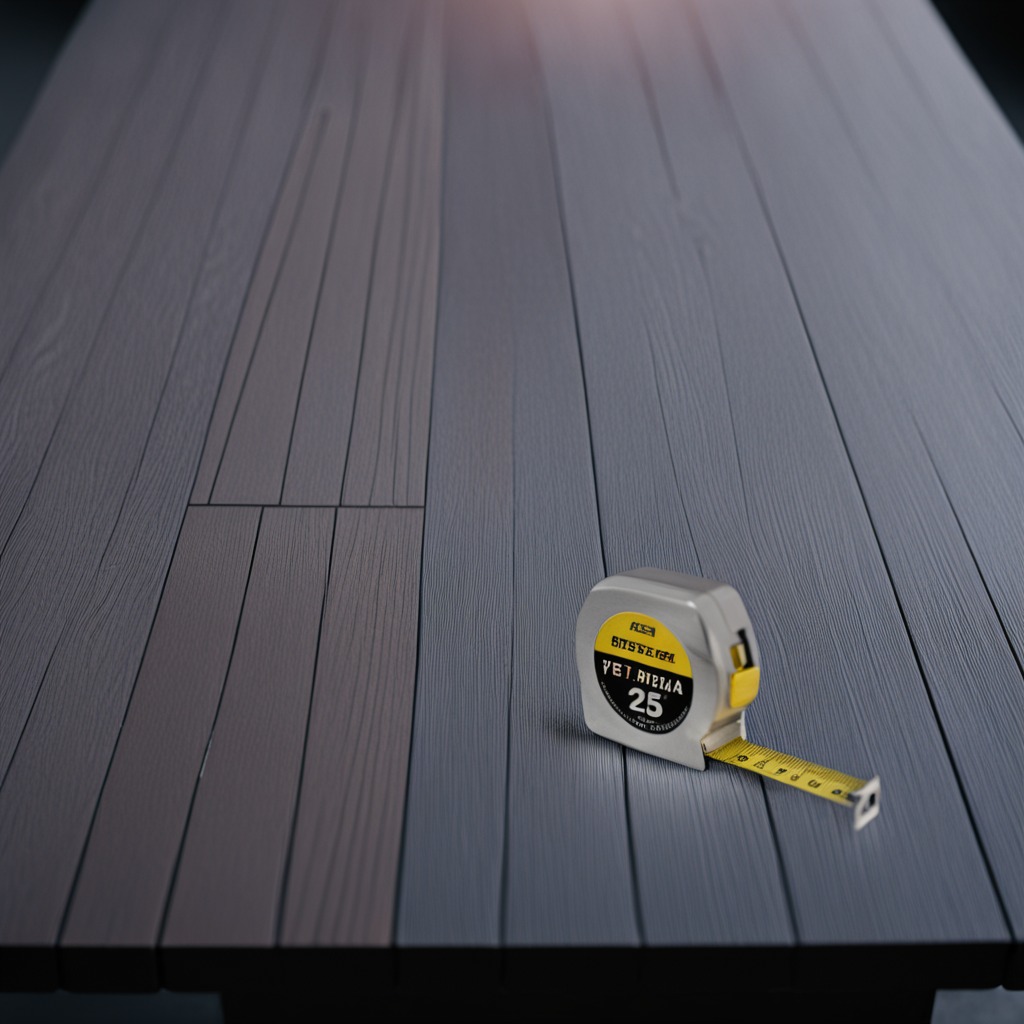
A measuring tape is lying on a table in a small garage at twilight.